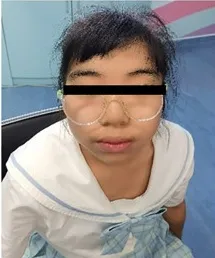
Proband aged 13 years and 6 months. Profile.
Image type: medical_photograph (oral_photograph)